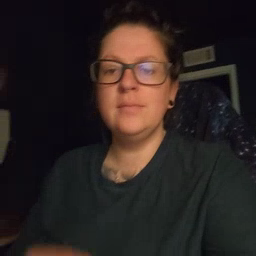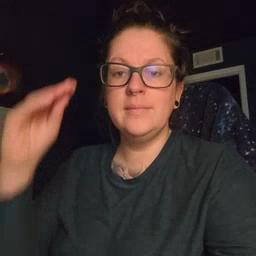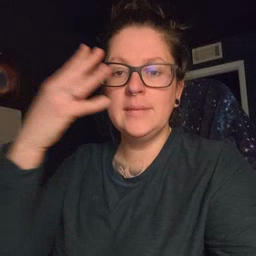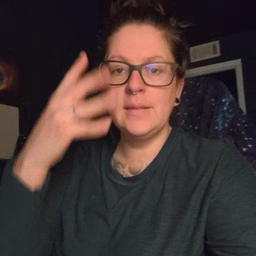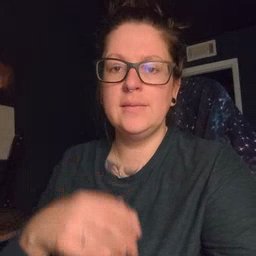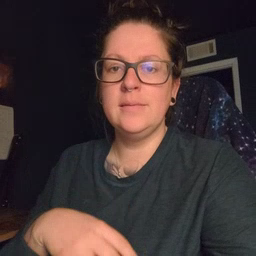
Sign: sun